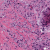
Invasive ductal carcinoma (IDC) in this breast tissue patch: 0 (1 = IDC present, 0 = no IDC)